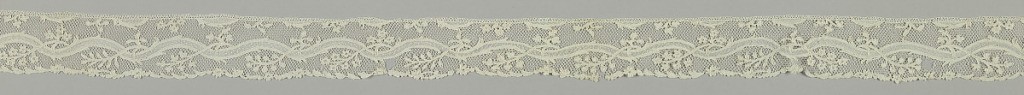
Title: Border
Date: ca. 1770
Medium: linen Technique: needle lace with 6-sided reworked ground (Argentan)
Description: Curving stem with flowers and fruits intertwined with a curving band. One edge finally scalloped and ground of buttonholed hexagons. Argentan style.